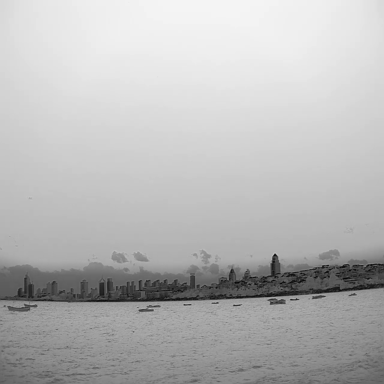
There are ten bulk_carriers in the infrared image.